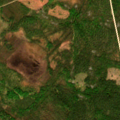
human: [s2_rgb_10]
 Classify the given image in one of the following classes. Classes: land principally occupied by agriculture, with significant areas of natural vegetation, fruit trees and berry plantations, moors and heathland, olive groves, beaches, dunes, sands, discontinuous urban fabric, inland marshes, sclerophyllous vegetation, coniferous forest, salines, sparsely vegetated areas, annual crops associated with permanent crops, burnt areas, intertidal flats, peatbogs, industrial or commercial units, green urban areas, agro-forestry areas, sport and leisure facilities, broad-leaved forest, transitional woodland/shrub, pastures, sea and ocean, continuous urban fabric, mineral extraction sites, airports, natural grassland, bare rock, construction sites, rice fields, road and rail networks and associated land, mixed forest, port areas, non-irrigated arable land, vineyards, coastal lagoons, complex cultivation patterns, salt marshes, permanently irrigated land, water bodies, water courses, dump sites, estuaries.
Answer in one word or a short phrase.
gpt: coniferous forest, mixed forest, transitional woodland/shrub